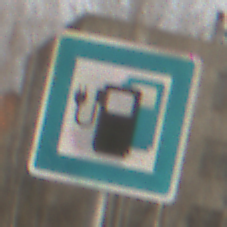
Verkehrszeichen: LadestationFuerElektrofahrzeuge
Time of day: MorningAfternoon
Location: Outdoor (Nature)
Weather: PartlyCloudy
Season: Winter
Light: Natural